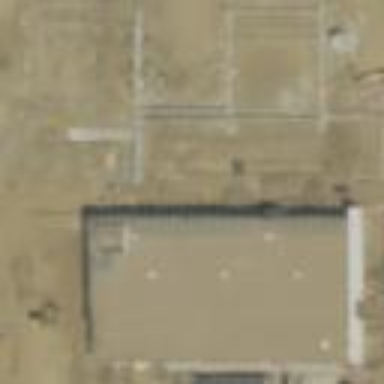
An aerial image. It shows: Office building.